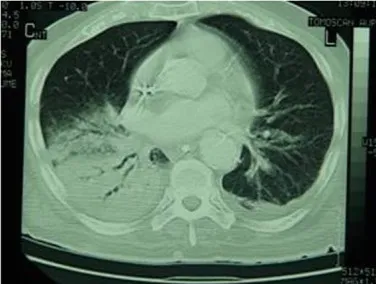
CT. Reveal pneumonia of the right basis with accompanying plevritis.
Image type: radiology (ct)